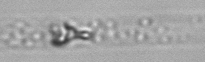
Label: Dactyliosolen_blavyanus